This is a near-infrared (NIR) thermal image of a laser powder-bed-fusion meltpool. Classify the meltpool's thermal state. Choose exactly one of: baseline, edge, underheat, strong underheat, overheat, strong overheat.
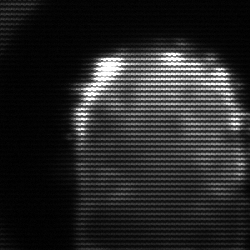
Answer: baseline